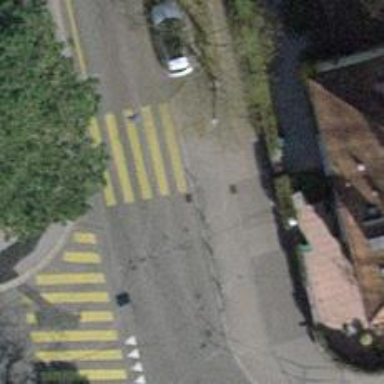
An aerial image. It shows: Footway crossing with ground surface.